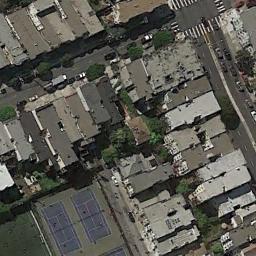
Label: tennis_court